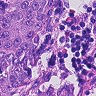
Metastatic tissue present: yes